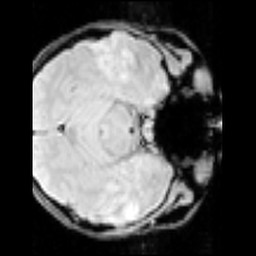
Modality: inplaneT1
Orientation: axial
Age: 26
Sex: male